Question: I saw this animation:
.
Do you notice the movement of the FAB and how the playlist hides and unhides?
Please what's this type of animation called and how can I replicate it?
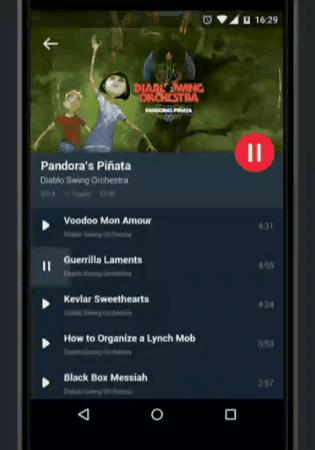
Answer: <URL>, I hope this tutorial helps you.